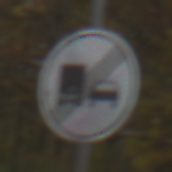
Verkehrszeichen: EndeUeberholverbotKraftfahrzeuge
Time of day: Midday
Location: Outdoor (Nature)
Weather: Overcast
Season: Autumn
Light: Natural